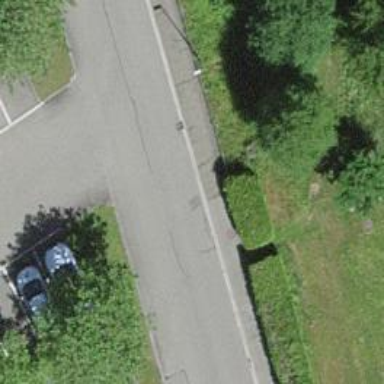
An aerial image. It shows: Parking aisle designated as service road.